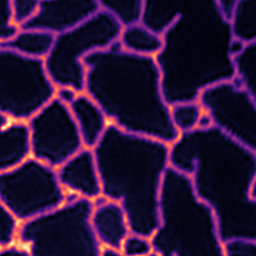
Label: Super-resolution ER image